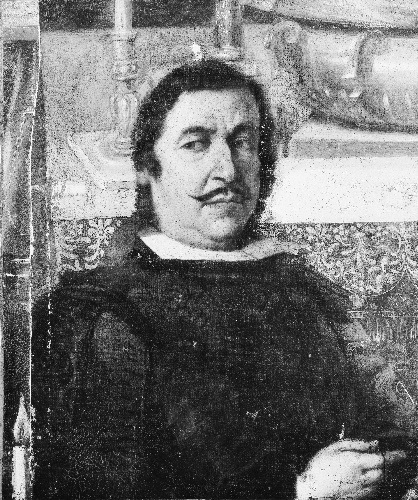
Title: Portrait of a Man
Artist: Spanish (Andalusian) Painter
Artist bio: late 17th century
Object type: Painting fragment
Classification: Paintings
Medium: Oil on canvas
Dimensions: 25 x 20 5/8 in. (63.5 x 52.4 cm)
Department: European Paintings
Credit line: The Friedsam Collection, Bequest of Michael Friedsam, 1931
Accession year: 1932
Repository: Metropolitan Museum of Art, New York, NY
Tags: Men|Portraits